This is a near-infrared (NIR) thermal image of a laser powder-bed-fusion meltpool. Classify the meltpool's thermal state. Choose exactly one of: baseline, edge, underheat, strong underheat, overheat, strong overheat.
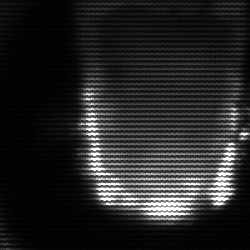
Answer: baseline